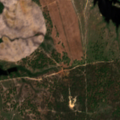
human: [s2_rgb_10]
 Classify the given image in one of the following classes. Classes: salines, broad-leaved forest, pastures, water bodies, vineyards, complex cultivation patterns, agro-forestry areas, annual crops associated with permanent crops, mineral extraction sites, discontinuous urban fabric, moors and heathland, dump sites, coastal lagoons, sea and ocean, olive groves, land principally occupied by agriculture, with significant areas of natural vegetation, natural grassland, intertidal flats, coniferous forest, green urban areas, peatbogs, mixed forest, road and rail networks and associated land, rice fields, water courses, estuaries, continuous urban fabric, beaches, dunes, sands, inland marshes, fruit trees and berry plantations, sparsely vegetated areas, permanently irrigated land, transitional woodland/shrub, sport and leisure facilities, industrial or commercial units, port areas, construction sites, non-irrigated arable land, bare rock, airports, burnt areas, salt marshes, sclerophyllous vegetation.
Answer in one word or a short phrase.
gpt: continuous urban fabric